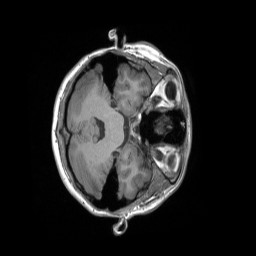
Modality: T1w
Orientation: axial